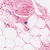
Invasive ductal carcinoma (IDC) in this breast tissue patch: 0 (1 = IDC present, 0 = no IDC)